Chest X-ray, PA view. Patient: 61 years old, sex F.
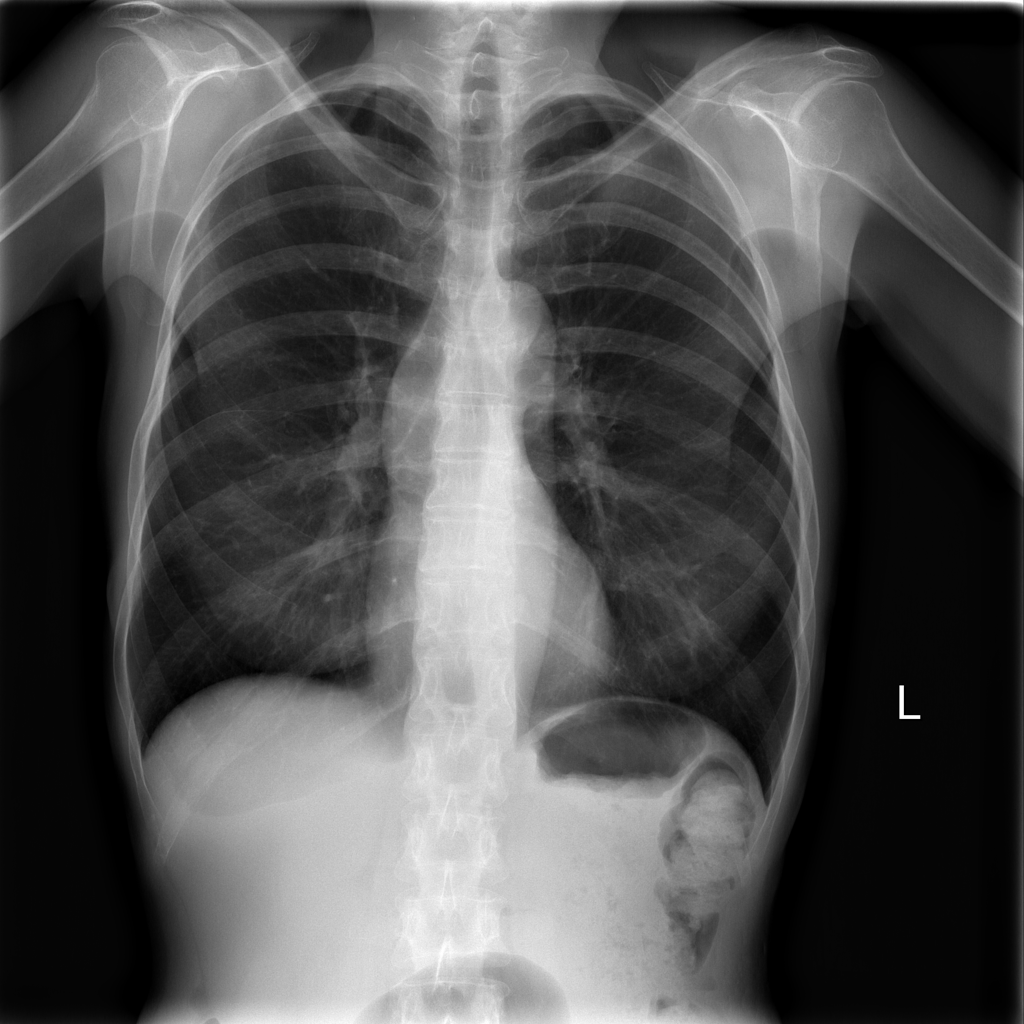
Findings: No Finding